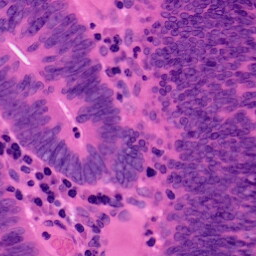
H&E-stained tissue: Colon